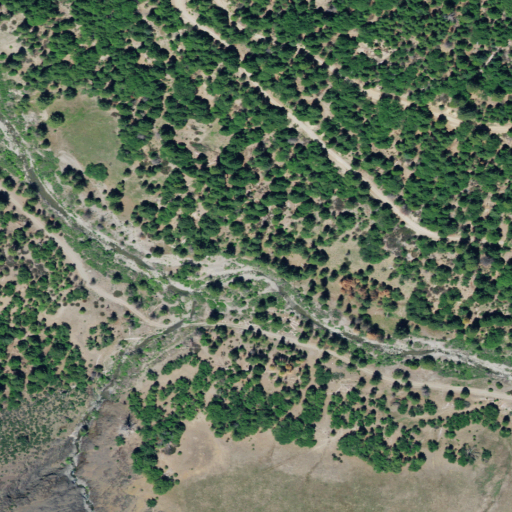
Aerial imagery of depression(s) in California named The Basin containing grassland, open development, shrub, low intensity development, and evergreen forest